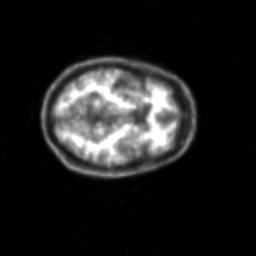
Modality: PET
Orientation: axial
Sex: male
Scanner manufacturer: siemens